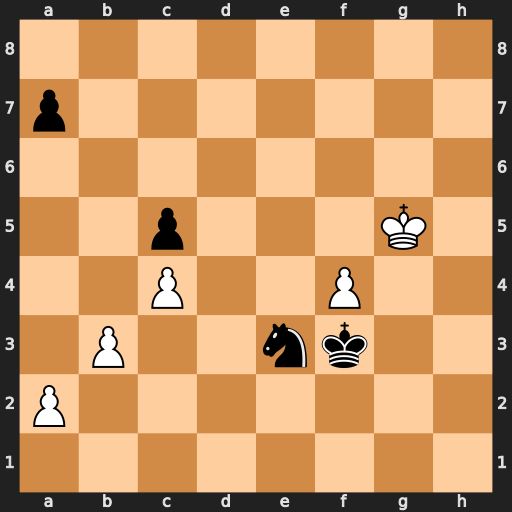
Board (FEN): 8/p7/8/2p3K1/2P2P2/1P2nk2/P7/8
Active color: w
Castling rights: -
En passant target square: -
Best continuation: f5 Ng4 f6 Ne5 Kf5